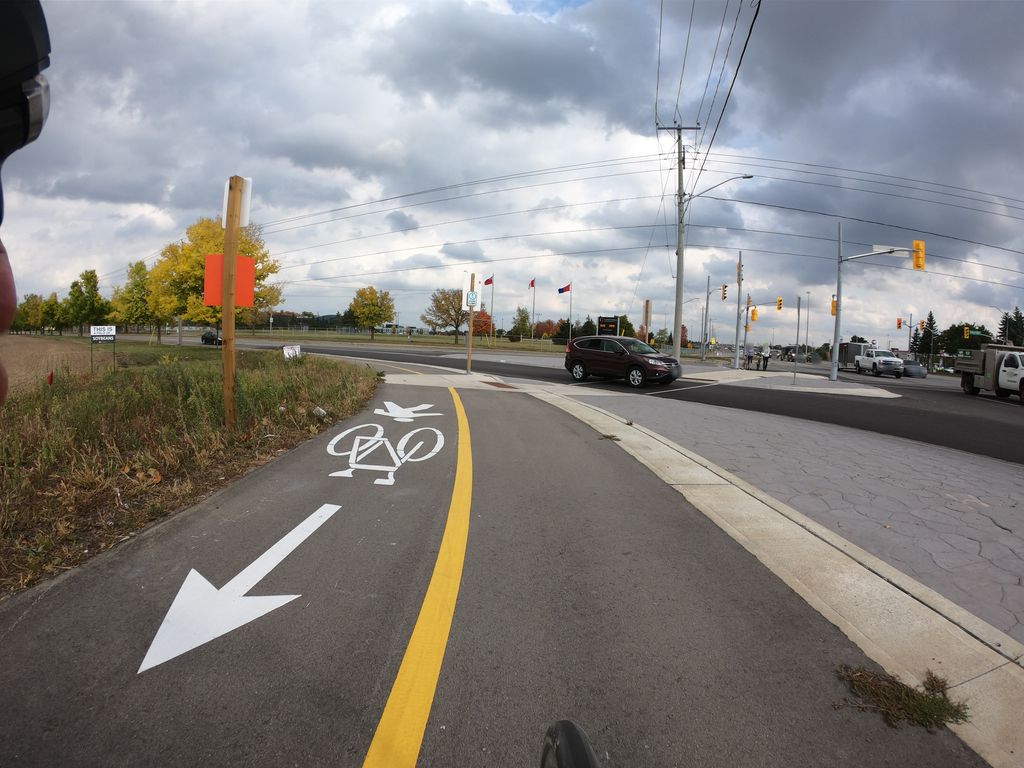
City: kitchener-waterloo